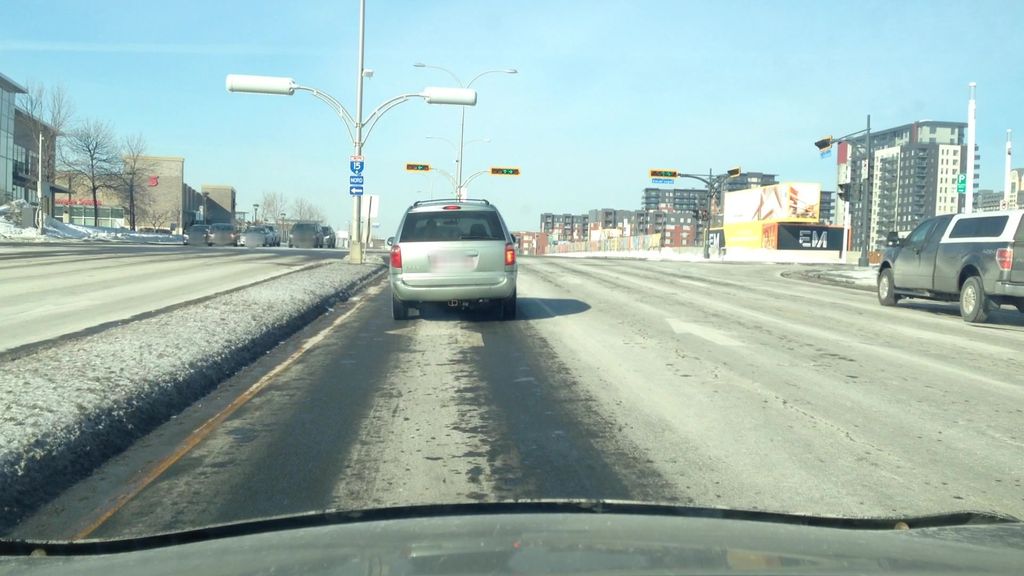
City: montreal